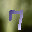
Label: 7